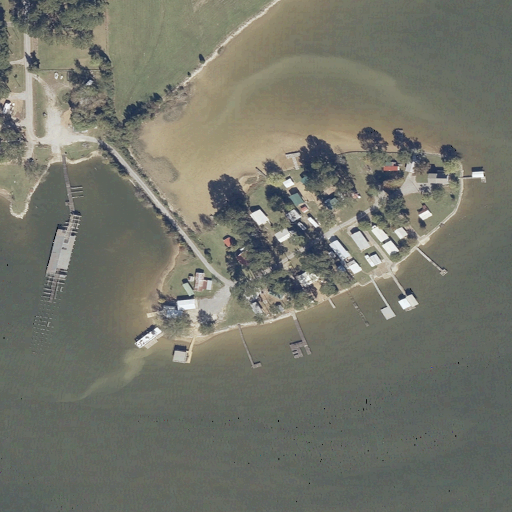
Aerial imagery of island in Alabama named Byrams Island containing open water, pasture, herbaceous wetlands, low intensity development, grassland, medium intensity development, open development, evergreen forest, shrub, barren land, and woody wetlands